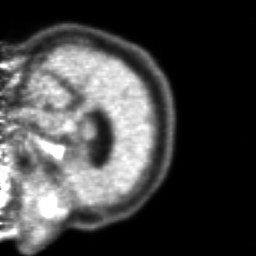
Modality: PET
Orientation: sagittal
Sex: female
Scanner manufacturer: ge